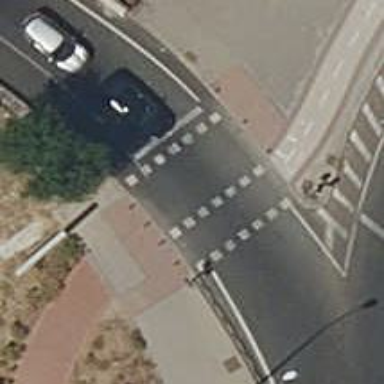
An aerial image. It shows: Crossing with traffic signals.